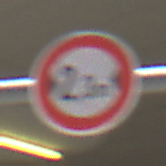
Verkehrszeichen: TatsaechlicheBreite2Komma3
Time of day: Midday
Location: Roofed (Urban)
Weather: Overcast
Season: NotSpecified
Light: Artificial